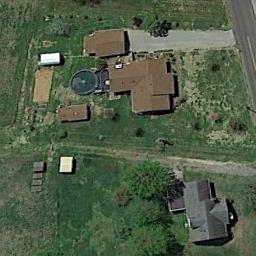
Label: sparse_residential